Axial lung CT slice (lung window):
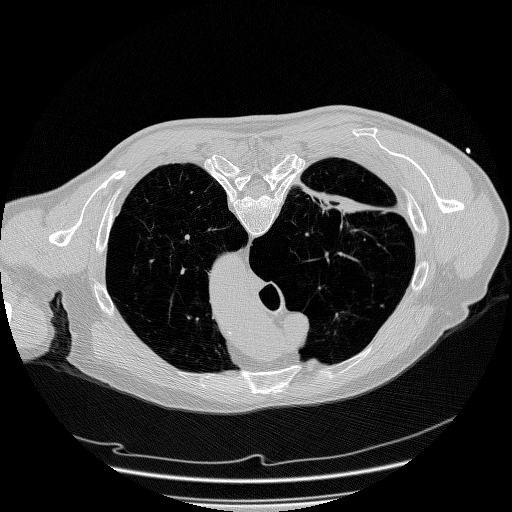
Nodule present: no